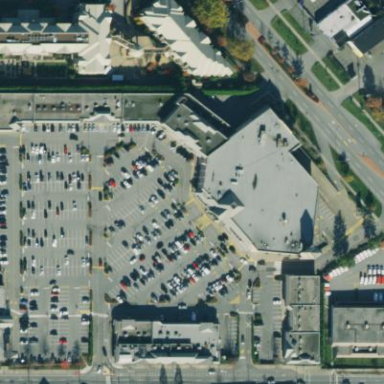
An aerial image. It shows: Retail area.